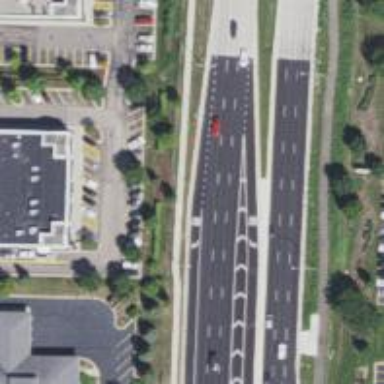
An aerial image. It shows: Primary highway.